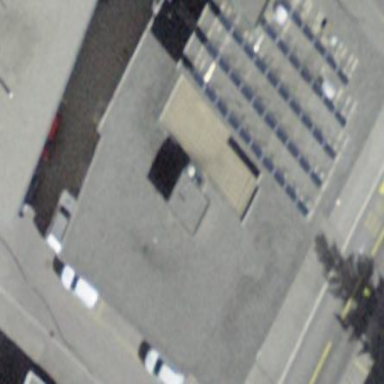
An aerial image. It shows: Building with flat roof.